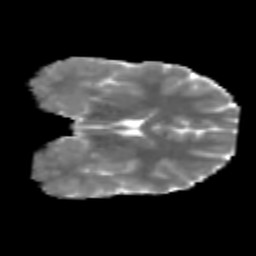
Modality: MD
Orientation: coronal
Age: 25
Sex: male
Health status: healthy
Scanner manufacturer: philips
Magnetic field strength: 3 T
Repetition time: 10.355 s
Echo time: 0.0712 s